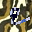
Label: 2